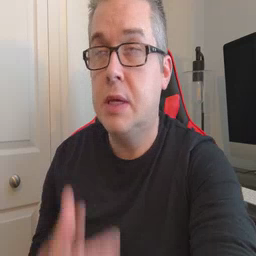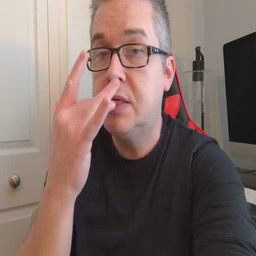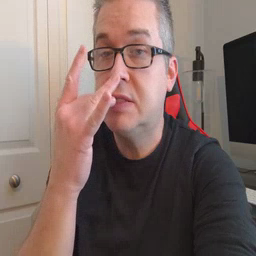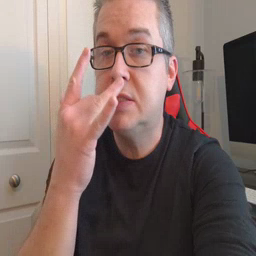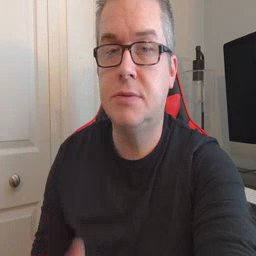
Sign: taste